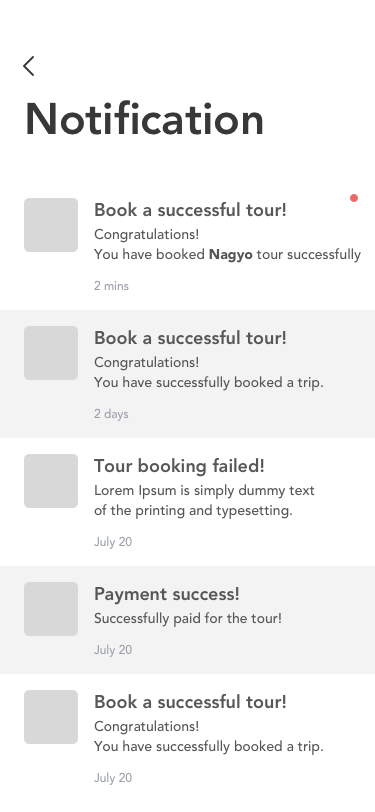
Text in this UI design:
Notification
Congratulations!
You have successfully booked a trip.
Book a successful tour!
2 days
Successfully paid for the tour!
Payment success!
July 20
Congratulations!
You have booked Nagyo tour successfully
Book a successful tour!
2 mins
Lorem Ipsum is simply dummy text of the printing and typesetting.
Tour booking failed!
July 20
Congratulations!
You have successfully booked a trip.
Book a successful tour!
July 20